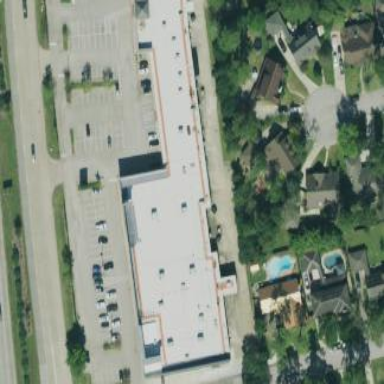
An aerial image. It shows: Building.